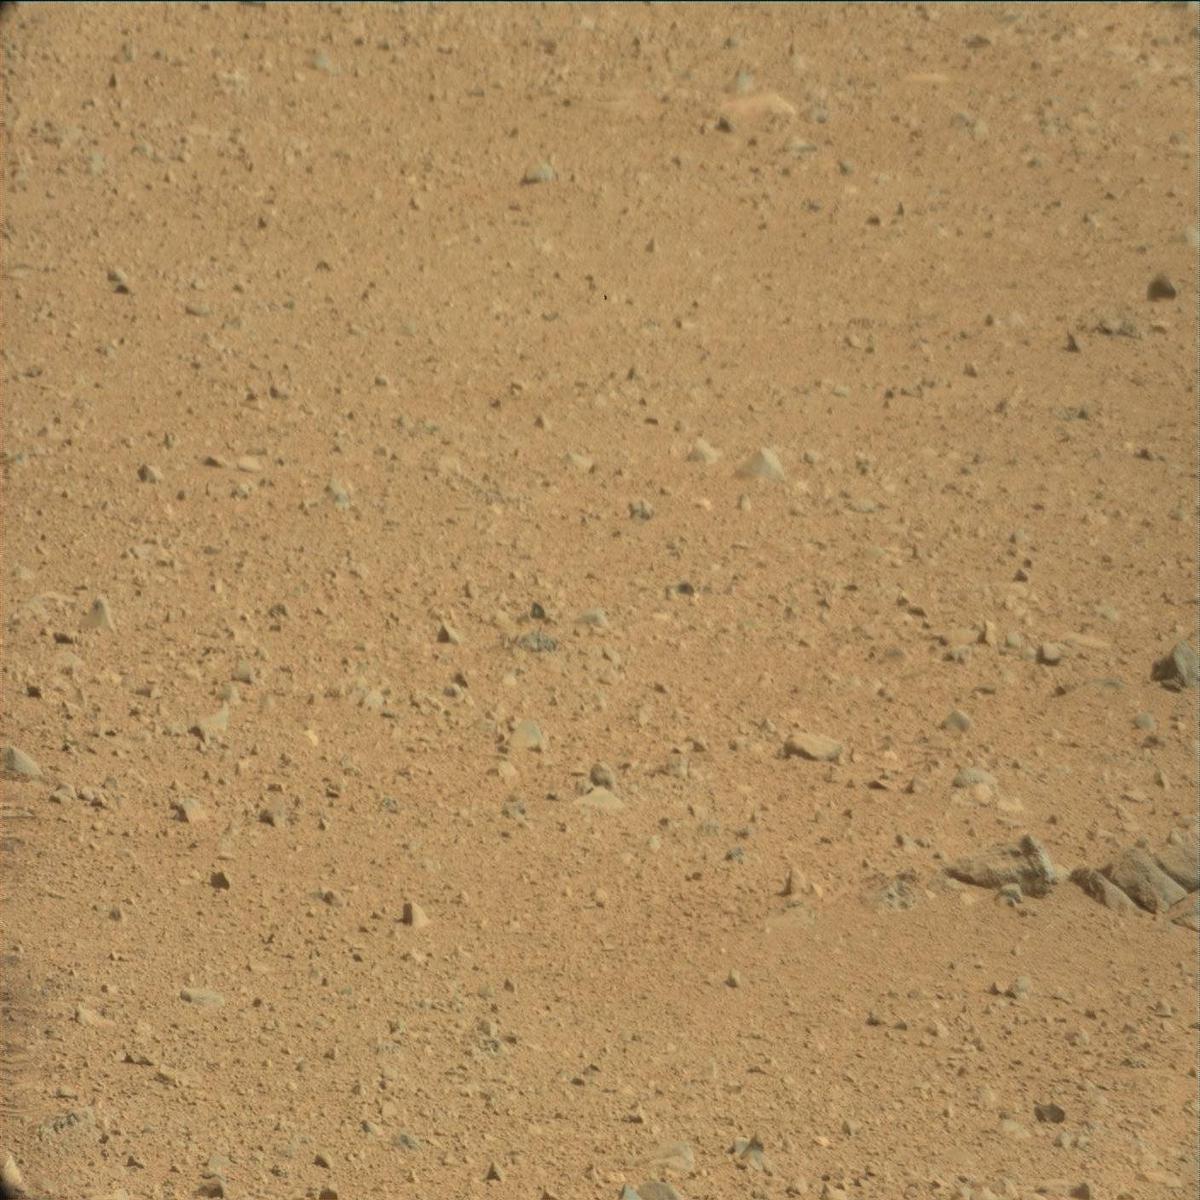
Terrain classes present: Bedrock, Sand / Soil